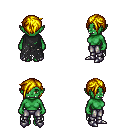
a pixel art fantasy rpg character, female body template, orc, green skin, black tattered cape, metal pants, blonde pixie cut hairstyle, metal boots, four views (front, back, left, right), 2x2 character sprite sheet, small pixel art, hard edges, no anti-aliasing